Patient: sex M, age 48
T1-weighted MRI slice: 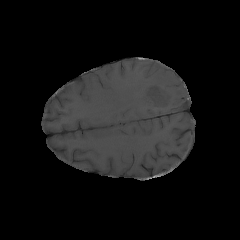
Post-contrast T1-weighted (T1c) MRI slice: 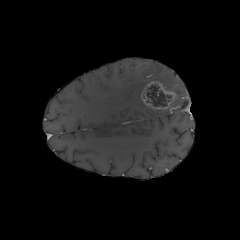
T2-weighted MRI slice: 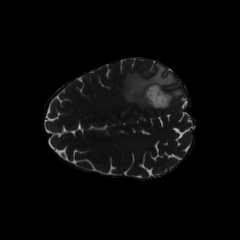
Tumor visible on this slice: yes
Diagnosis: Glioblastoma, IDH-wildtype
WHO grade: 4